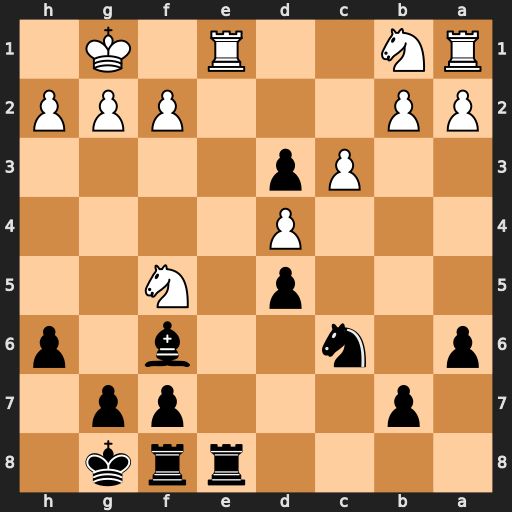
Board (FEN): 4rrk1/1p3pp1/p1n2b1p/3p1N2/3P4/2Pp4/PP3PPP/RN2R1K1
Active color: b
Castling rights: -
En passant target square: -
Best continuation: Rxe1#